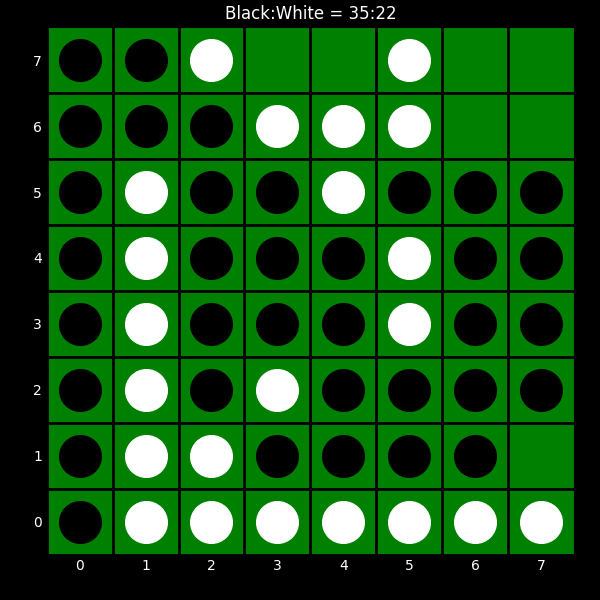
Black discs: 35
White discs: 22